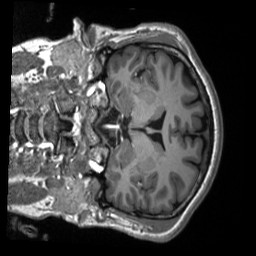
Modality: T1w
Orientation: coronal
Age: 30
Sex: female
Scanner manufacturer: siemens
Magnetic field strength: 3 T
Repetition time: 2.53 s
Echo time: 0.00219 s